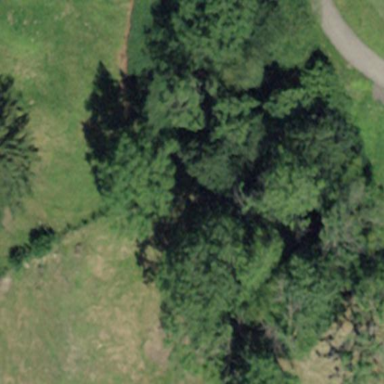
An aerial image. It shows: Forest area.